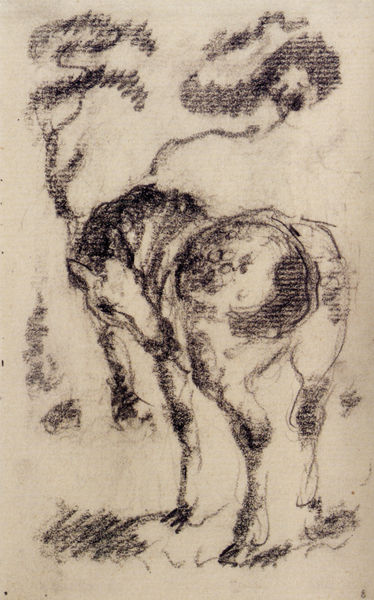
Titel: Stehendes Pferd mit Bäumen
Künstler: Franz Marc
Standort: München
Institution: Städtische Galerie im Lenbachhaus
Schlagwörter: baum, dunkel, himmel, kopf, schatten, weiß, wolken, bäume, landschaft, äste, bewegung, grau, hell, hintergrund, kreide, ohr, schwarz, skizze, zeichnung, gras, tier, tiere, wiese, wolke, expressionismus, hochformat, stehen, bild, hals, portrait, natur, weide, boden, auge, pflanze, ohren, esel, pferd, beine, hufe, mähne, schwanz, schweif, hintern, papier, ansicht, studie, baumkrone, offen, weiden, kohle, hinten, schraffur, künstler, schwarzweiß, strich, kreise, bleistift, macke, entwurf, schimmel, kohlezeichnung, von hinten, rückansicht, verschwommen, stute, bau, lecken, hengst, chagall, zeichung, franz marc, marc, fohlen, landchaft, pflege, säubern, pferdestudie, apfelschimmel, bleuer reiter, pferdehintern, verso, eines, formwiederholung, gebogener hals, ofer, disegno, spontan, recto, po, zurückschauend, ohr#